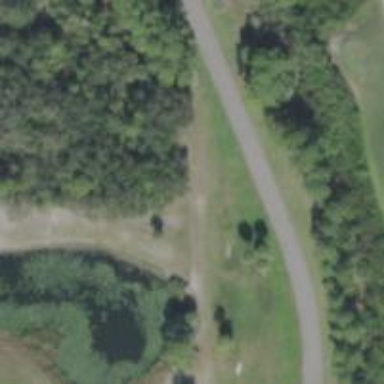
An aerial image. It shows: Disc golf basket.